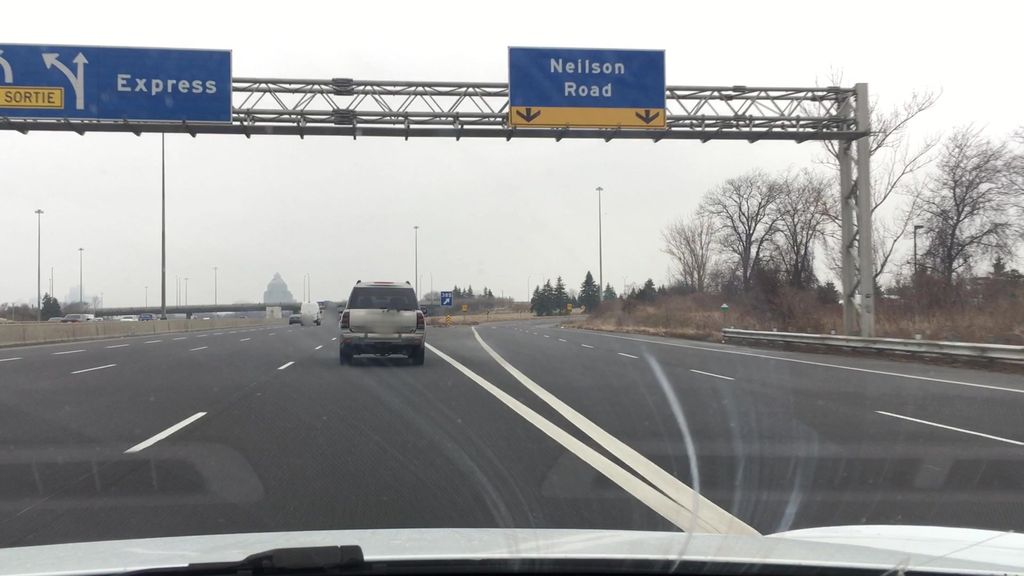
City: toronto